Interaction volume radius: 10 \u00c5
Interaction volume height: 35 \u00c5
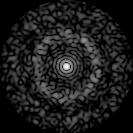
Disorder parameter: 0.7988